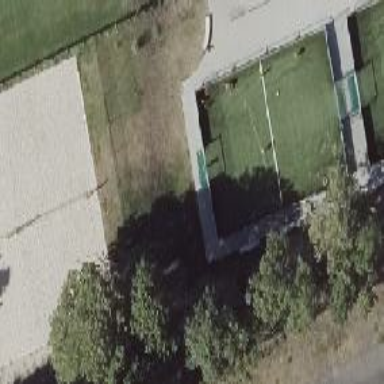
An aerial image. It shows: Artificial turf pitch used for soccer and field hockey.